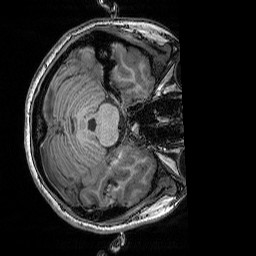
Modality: T1w
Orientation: axial
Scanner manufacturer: siemens
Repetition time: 2.25 s
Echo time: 0.00418 s